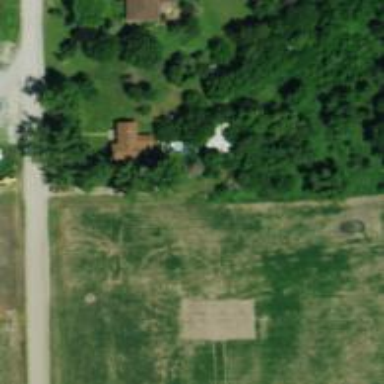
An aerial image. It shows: Driveway.